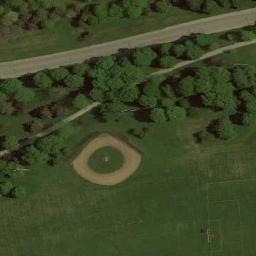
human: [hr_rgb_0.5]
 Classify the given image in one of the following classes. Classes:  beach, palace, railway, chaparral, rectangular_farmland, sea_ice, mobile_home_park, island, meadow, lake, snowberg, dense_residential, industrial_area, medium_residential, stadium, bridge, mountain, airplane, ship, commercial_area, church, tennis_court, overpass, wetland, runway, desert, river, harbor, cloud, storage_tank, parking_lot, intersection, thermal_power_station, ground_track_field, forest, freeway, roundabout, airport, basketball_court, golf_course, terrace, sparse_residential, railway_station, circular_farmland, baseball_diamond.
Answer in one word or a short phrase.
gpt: baseball_diamond